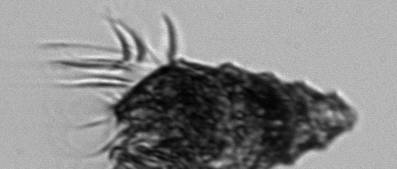
Label: Laboea_strobila